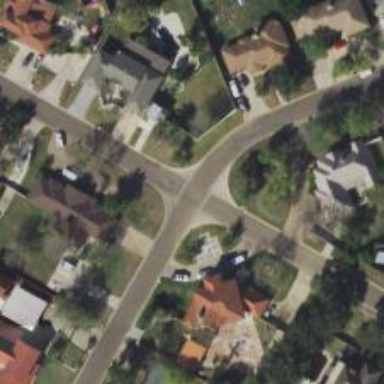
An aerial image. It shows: Residential road lined with residential properties on both sides.